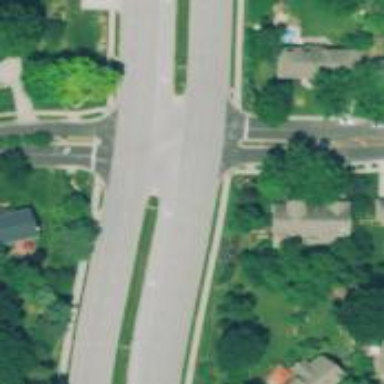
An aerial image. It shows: Solid stop line on the road.